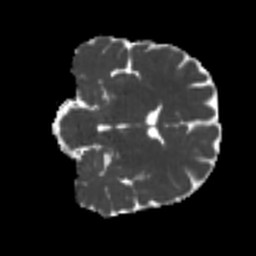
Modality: MD
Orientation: coronal
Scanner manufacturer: siemens
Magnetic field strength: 3 T
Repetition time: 4 s
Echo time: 0.0594 s